Question: I need a function to show some action items in each row of a grid when user tap/ touch the row. As shown in image attached. At one time only one rows action items should be visible.
Any help would be appreciated.
Regards,
Era

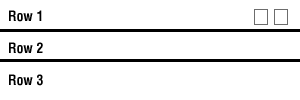
Answer: You are using UITableView only right. Then you can simply get the index of that row and can change the cell for that index.